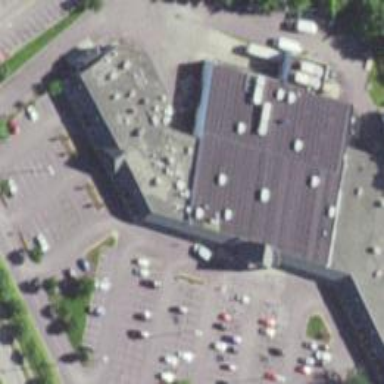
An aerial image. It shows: Supermarket.